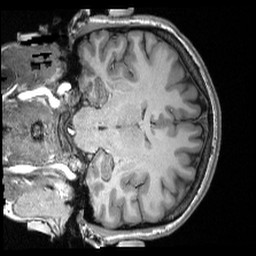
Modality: T1w
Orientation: coronal